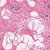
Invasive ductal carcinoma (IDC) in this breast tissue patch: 0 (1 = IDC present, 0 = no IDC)